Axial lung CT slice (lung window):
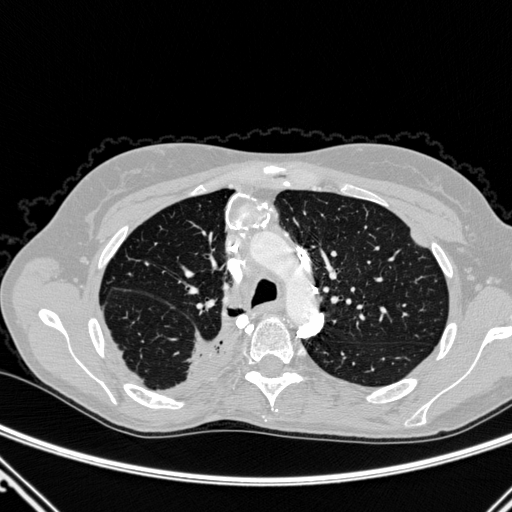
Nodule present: no